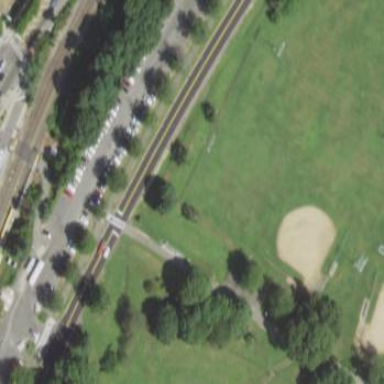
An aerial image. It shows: Baseball/softball pitch for leisure and sports activities.